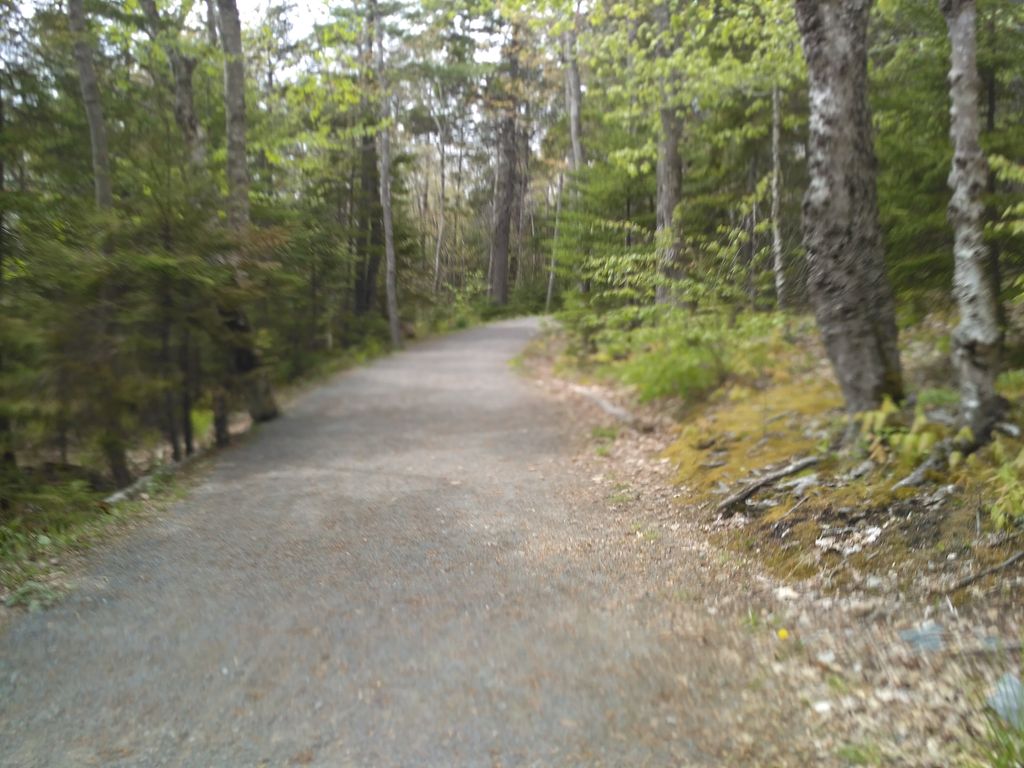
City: halifax